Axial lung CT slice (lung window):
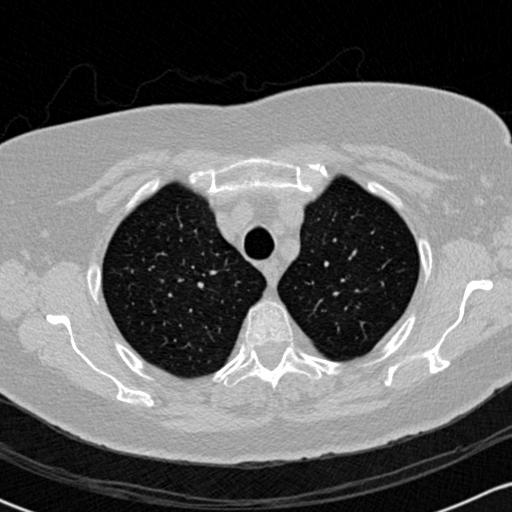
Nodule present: no